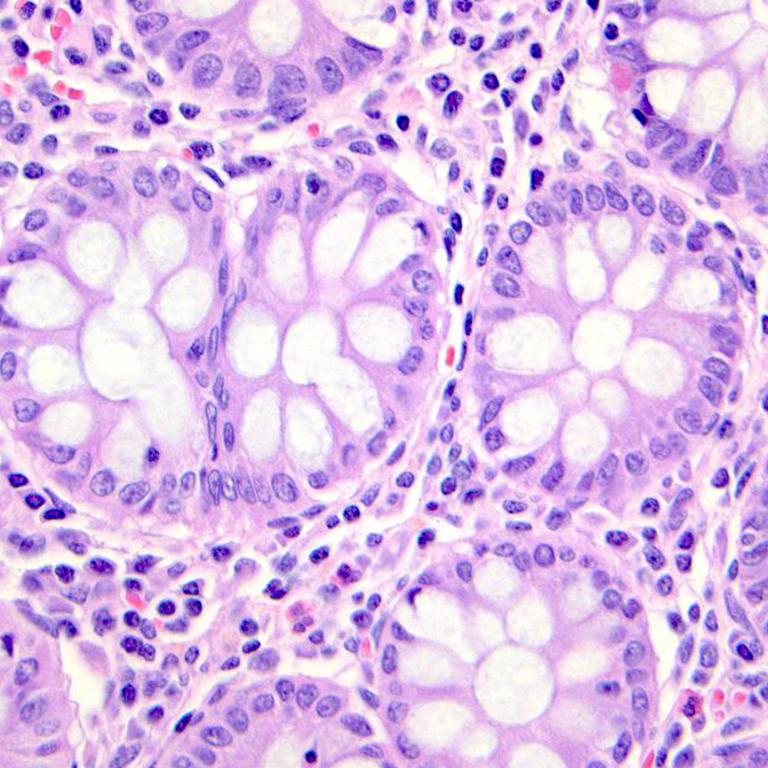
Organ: colon
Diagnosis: benign